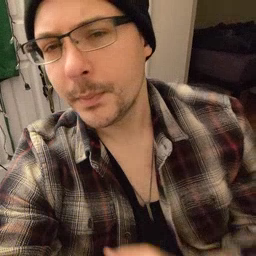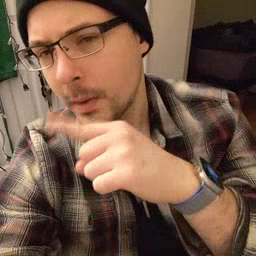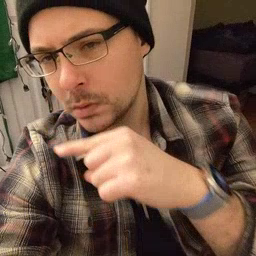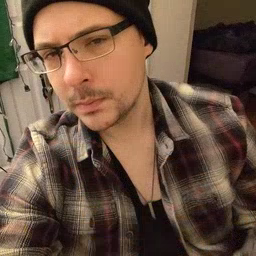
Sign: mouse